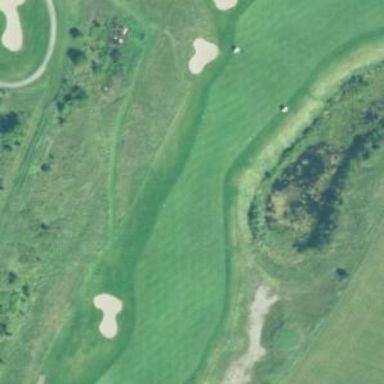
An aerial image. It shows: Grassy area designated as golf fairway.